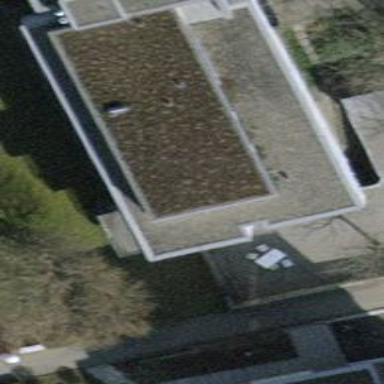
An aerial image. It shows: Building with flat roof.